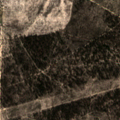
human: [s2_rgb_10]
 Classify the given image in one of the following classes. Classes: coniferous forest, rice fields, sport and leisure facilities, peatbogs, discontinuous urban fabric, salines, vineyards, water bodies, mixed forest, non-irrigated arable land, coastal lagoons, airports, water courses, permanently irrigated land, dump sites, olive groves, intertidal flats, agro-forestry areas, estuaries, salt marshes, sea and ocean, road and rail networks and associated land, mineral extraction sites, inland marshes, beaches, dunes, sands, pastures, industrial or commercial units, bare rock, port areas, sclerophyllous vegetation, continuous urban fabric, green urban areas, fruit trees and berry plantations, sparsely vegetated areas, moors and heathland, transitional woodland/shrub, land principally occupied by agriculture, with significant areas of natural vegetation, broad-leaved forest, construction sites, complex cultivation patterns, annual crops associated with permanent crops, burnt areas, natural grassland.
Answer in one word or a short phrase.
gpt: coniferous forest, transitional woodland/shrub